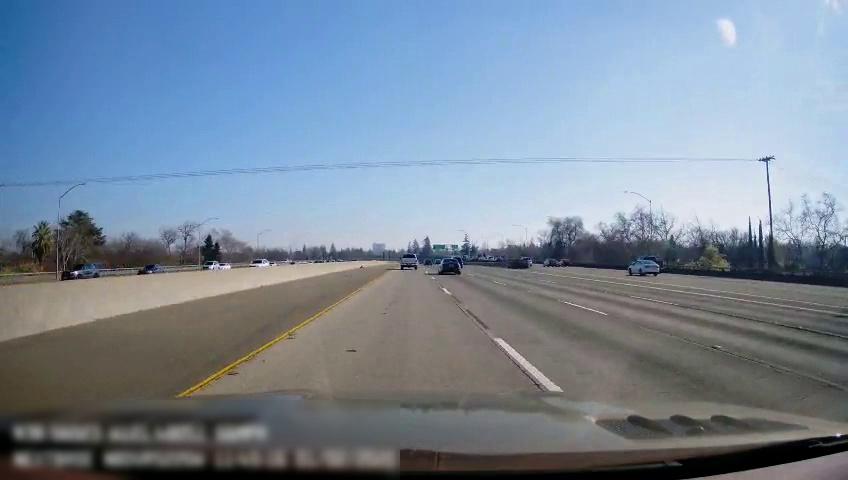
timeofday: Day
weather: Sunny
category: Vehicles | SUV
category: Vehicles | Car
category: Vehicles | SUV
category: Vehicles | Car
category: Vehicles | SUV
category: Drivable Space
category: Vehicles | Truck
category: Vehicles | Truck
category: Vehicles | Car
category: Vehicles | SUV
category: Vehicles | Car
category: Vehicles | Car
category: Vehicles | Car
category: Vehicles | Car
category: Lanes | Current Lane
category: Lanes | Current Lane
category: Lanes | Alternate Lane
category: Lanes | Alternate Lane
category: Lanes | Alternate Lane
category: Lanes | Alternate Lane
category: Traffic | Signs